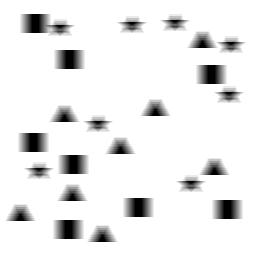
Squares: 8
Triangles: 8
Stars: 8
Total shapes: 24